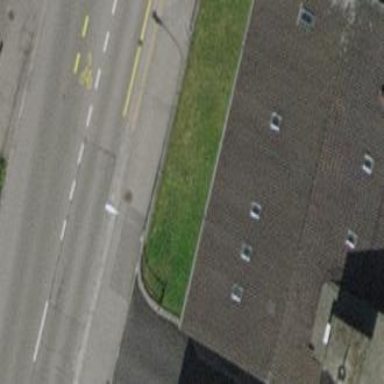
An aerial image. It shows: Commercial building with gabled roof.